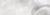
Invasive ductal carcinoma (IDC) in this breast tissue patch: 0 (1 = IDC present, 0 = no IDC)